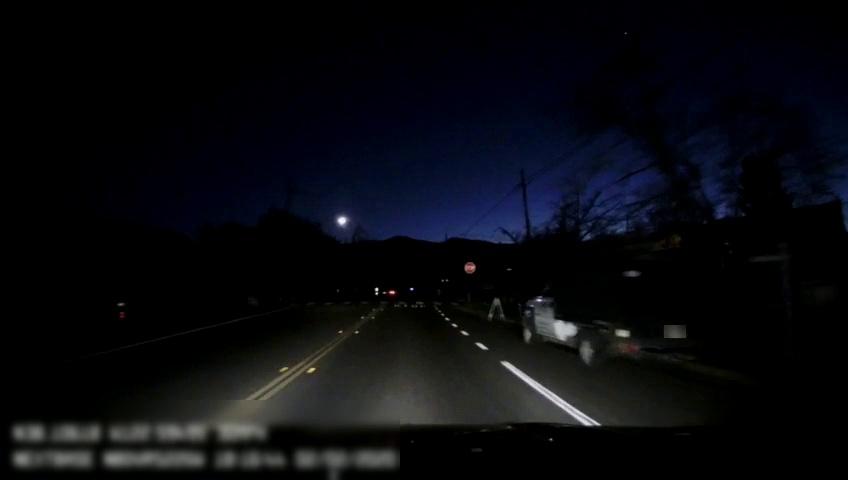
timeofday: Night
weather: Other
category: Drivable Space
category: Vehicles | Car
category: Lanes | Alternate Lane
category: Lanes | Opposite Lane
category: Lanes | Alternate Lane
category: Traffic | Signs